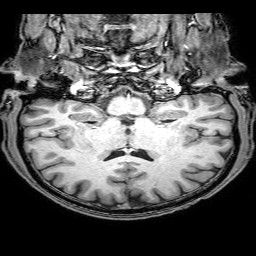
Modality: T1w
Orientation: sagittal
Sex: male
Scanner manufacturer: philips
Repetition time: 0.008214 s
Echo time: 0.00376 s